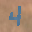
Label: 4